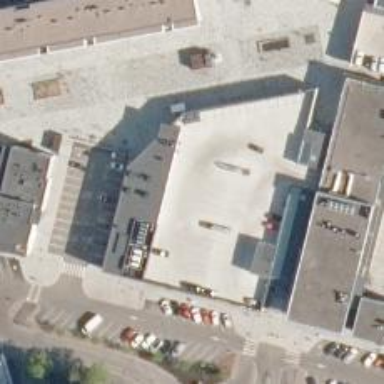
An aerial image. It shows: Supermarket.